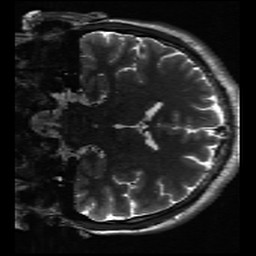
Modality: inplaneT2
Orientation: coronal